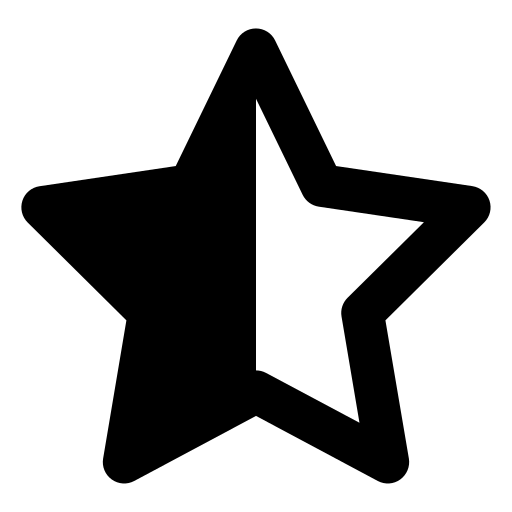
Tags: icon, FontAwesome, fa-icon, outline, star, half, stroke